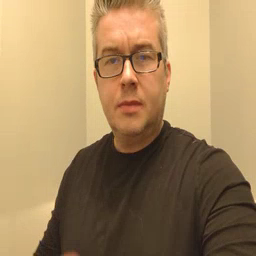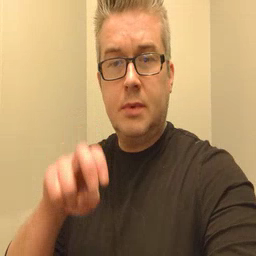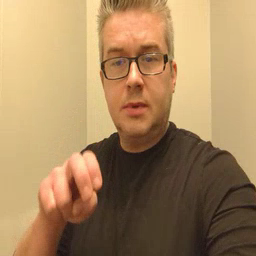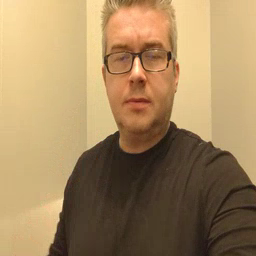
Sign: chair